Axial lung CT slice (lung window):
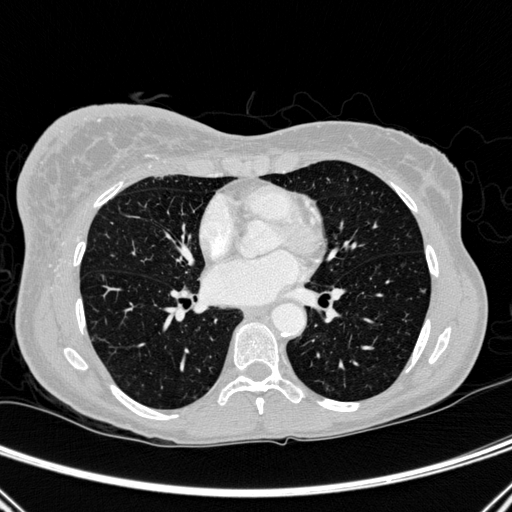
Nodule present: no